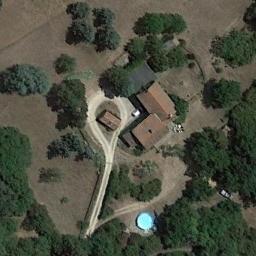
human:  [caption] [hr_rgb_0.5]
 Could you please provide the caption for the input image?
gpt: There are several houses of different sizes and many green trees in a sparse residential area surrounded by open spaces .

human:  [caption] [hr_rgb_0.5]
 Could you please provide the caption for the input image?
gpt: A path leads to this house with black roof .

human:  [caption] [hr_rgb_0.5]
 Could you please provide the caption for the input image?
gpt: Lots of trees are beside the sparse residential .

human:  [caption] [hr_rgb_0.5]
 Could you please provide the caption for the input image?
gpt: The sparse residential is on the bare land next to some trees and a road .

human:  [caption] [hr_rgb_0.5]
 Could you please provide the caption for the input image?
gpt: A sparse residential area with many green trees and several buildings .